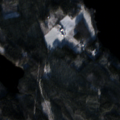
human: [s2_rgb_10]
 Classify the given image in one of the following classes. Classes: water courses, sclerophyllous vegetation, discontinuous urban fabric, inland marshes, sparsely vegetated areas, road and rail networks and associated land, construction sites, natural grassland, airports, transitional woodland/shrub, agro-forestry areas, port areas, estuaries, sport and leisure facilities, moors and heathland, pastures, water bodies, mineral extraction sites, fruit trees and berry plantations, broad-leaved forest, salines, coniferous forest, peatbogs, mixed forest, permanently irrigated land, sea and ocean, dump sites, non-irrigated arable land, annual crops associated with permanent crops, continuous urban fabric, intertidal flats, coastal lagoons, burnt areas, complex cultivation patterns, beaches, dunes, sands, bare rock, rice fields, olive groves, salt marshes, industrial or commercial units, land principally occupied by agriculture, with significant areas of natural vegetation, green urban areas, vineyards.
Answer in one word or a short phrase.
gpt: land principally occupied by agriculture, with significant areas of natural vegetation, coniferous forest, mixed forest, water bodies